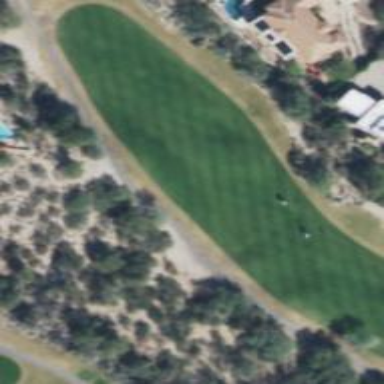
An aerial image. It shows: View of golf hole.